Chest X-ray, AP view. Patient: 55 years old, sex M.
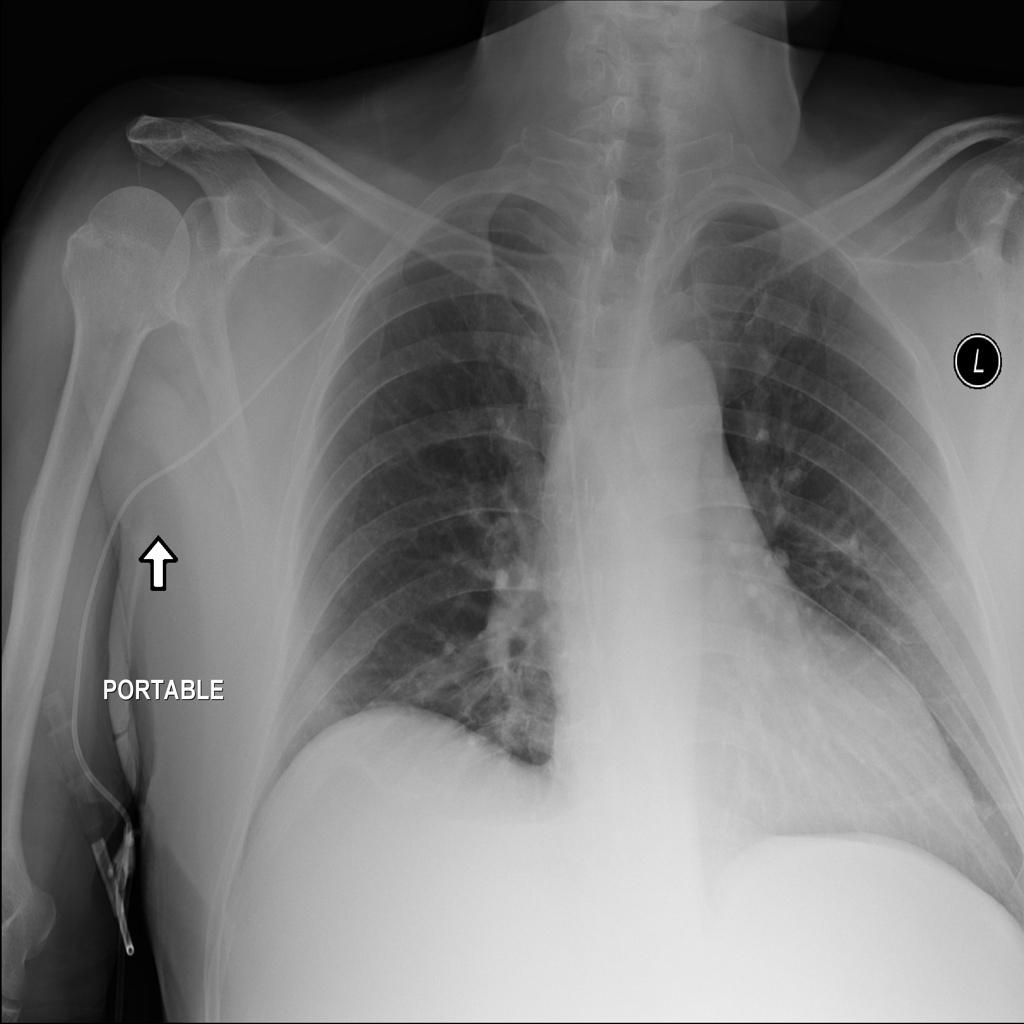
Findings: Atelectasis